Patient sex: M
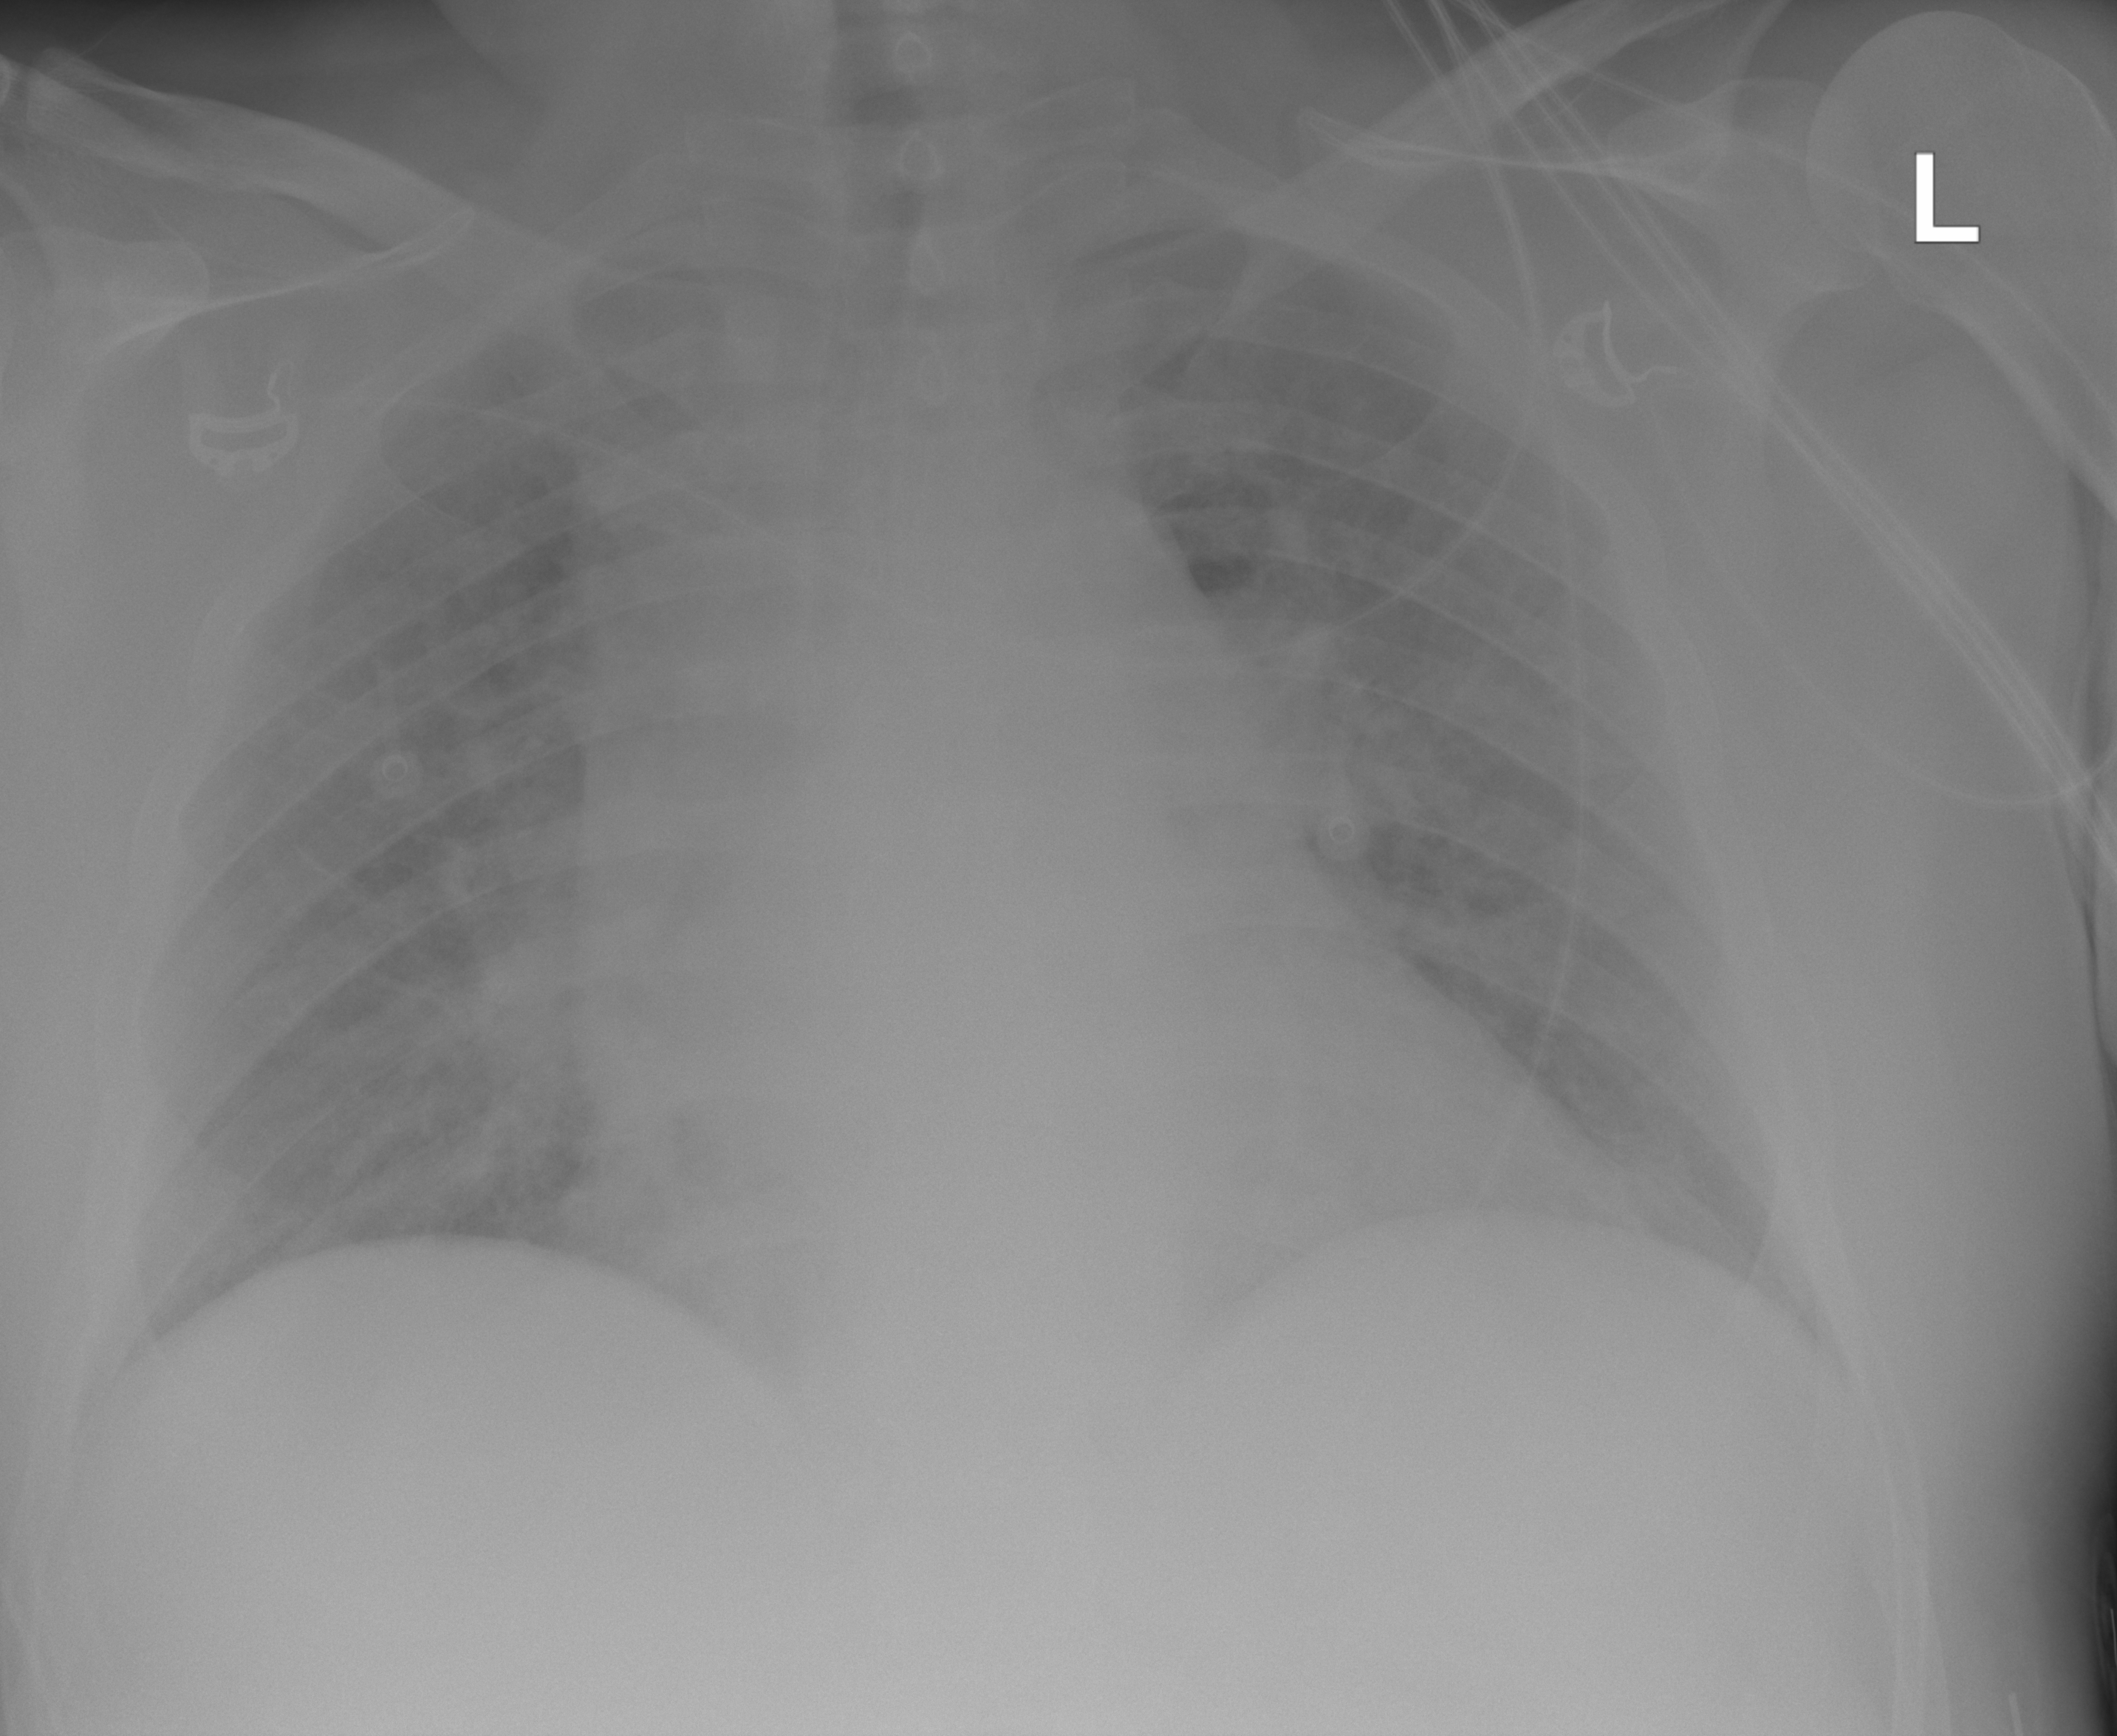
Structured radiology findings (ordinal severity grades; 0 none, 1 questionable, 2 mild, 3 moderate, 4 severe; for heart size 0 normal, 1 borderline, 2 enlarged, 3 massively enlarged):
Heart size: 2
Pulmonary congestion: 2
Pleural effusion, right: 0
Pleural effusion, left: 0
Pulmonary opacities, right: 2
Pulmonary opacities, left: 2
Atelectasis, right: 0
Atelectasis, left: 0